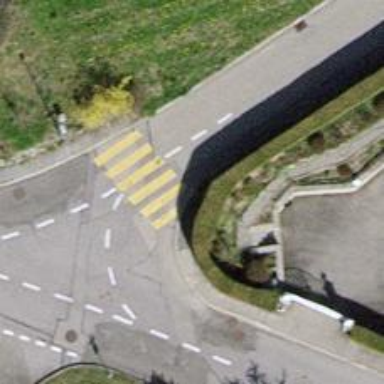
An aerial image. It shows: Zebra crossing on the road.